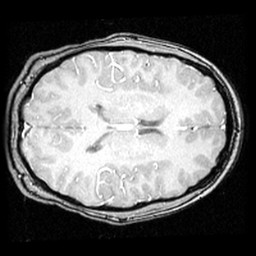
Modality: inplaneT1
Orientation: axial
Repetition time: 0.2 s
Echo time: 0.0036 s